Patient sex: F
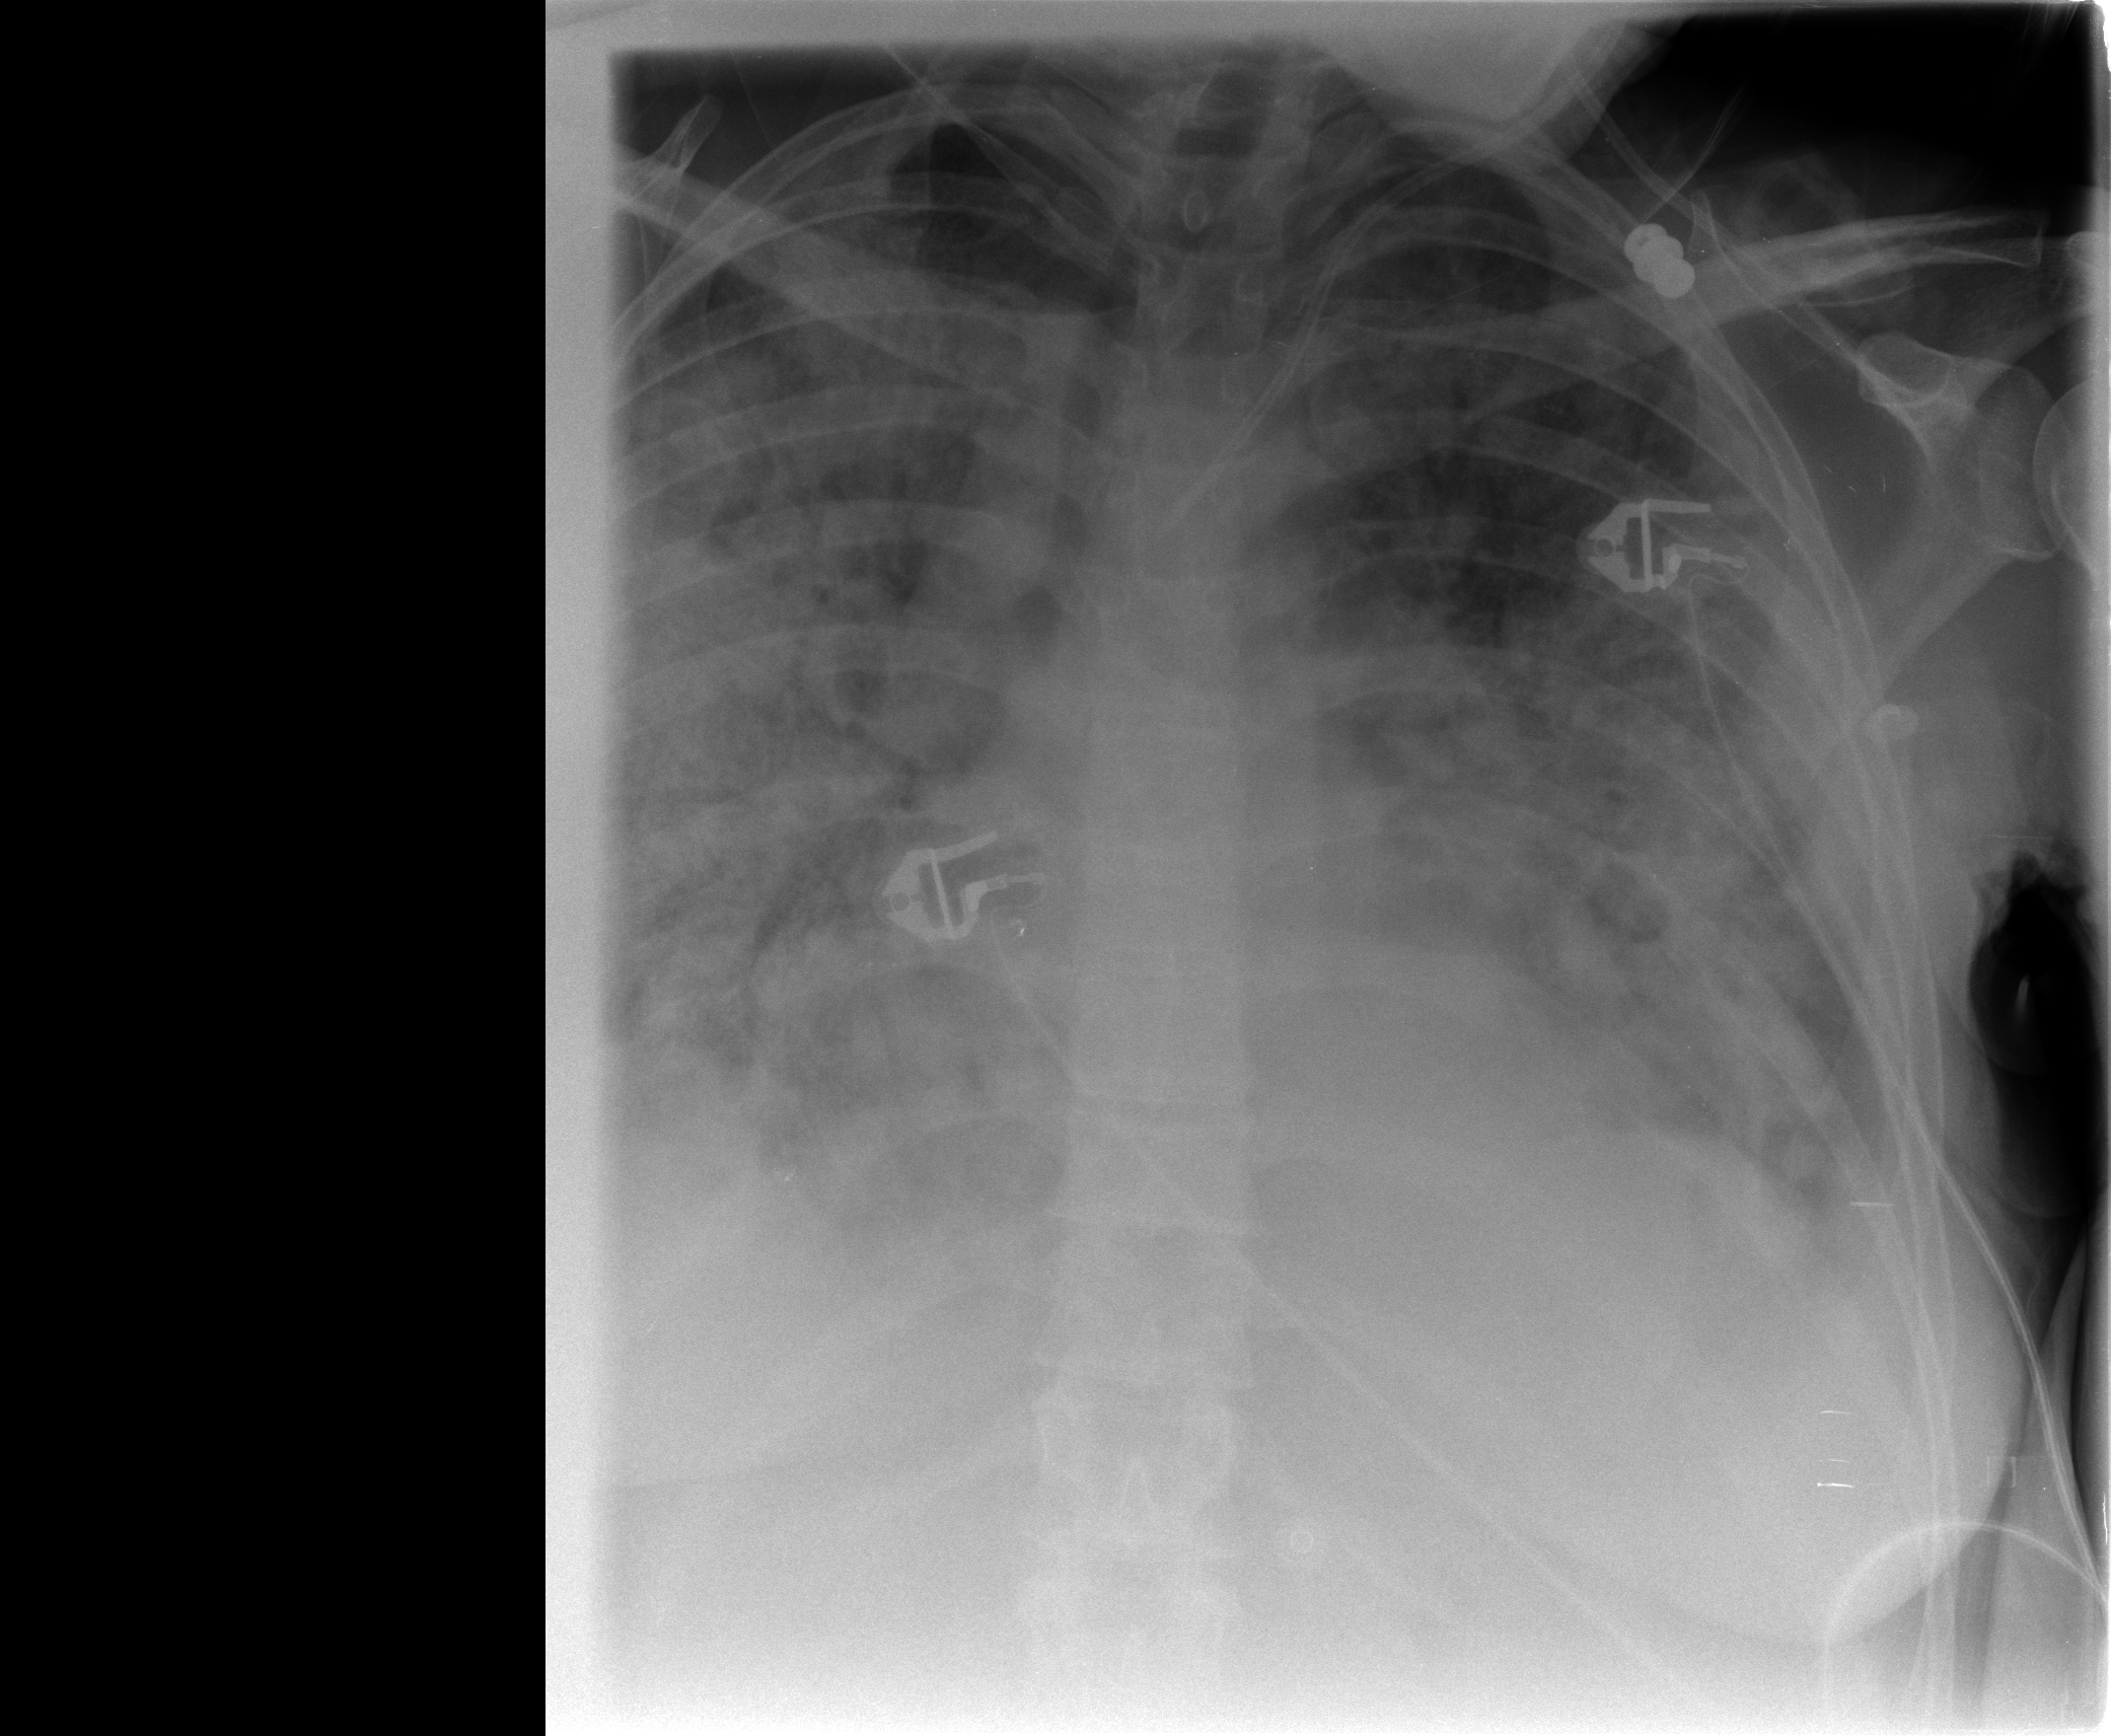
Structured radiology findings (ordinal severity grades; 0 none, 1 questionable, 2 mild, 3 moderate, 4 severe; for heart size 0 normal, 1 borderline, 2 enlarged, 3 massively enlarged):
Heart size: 0
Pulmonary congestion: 2
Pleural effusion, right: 0
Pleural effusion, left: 0
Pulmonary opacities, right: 4
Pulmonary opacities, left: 4
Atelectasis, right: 3
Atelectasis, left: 3